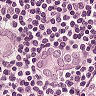
Metastatic tissue present: yes